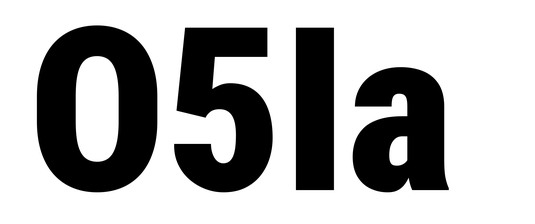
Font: Roboto_Condensed_Black